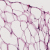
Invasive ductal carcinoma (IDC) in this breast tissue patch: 0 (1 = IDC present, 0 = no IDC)